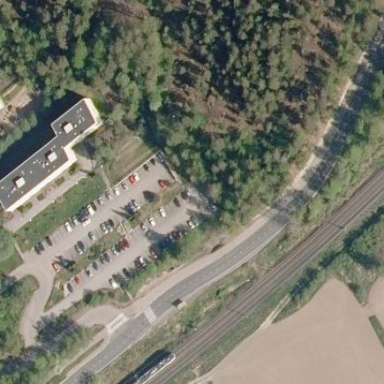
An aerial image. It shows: Paved parking area.